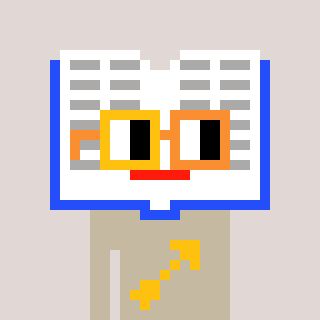
a pixel art character with square yellow and orange glasses, a dictionary-shaped head and a bege-colored body on a warm background